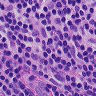
Metastatic tissue present: no